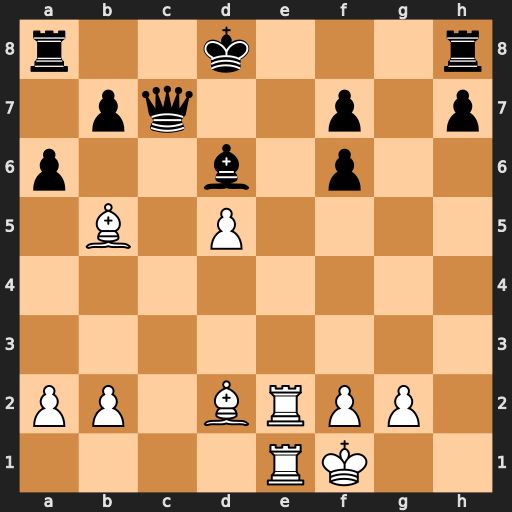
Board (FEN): r2k3r/1pq2p1p/p2b1p2/1B1P4/8/8/PP1BRPP1/4RK2
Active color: w
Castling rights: -
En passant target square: -
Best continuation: Re8+ Rxe8 Rxe8#